Question: I'm trying to retrieve the FirebaseUser provider's data, but Swift debugger is returning the error
> Cannot call value of non-function type '[UserInfo]'
as can be seen in my code in the picture below:

'''
let providData = userInstance.providerData {
for profile in providerData {
if profile.providerID == "facebook.com" {
let fbUserId = profile.uid
fbProfilePicUrl = "https://graph.facebook.com/\(fbUserId)/picture?height=300"
self.profilePicUrl = fbProfilePicUrl
}else if profile.providerID == "google.com" {
let googleUserId = profile.uid
//self.profilePicUrl = .....
}
}
}
'''
Can someone tell me what's wrong?
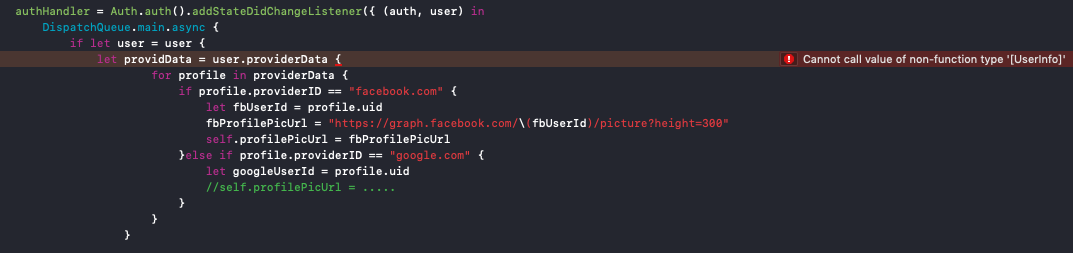
Answer: 'providerData' is an array property of 'FIRUser' check <URL>, that you can't use after it , so you need
'''
for profile in user.providerData {
if profile.providerID == "facebook.com" {
let fbUserId = profile.uid
fbProfilePicUrl = "https://graph.facebook.com/\(fbUserId)/picture?height=300"
self.profilePicUrl = fbProfilePicUrl
}else if profile.providerID == "google.com" {
let googleUserId = profile.uid
//self.profilePicUrl = .....
}
}
'''